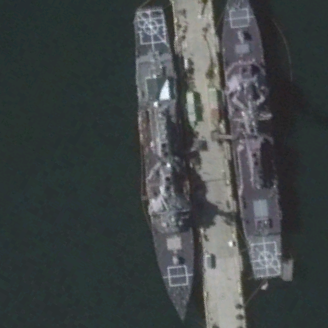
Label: destroyer